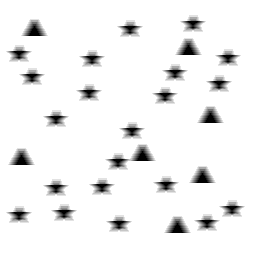
Squares: 0
Triangles: 7
Stars: 21
Total shapes: 28